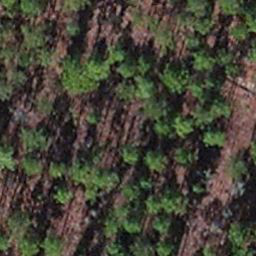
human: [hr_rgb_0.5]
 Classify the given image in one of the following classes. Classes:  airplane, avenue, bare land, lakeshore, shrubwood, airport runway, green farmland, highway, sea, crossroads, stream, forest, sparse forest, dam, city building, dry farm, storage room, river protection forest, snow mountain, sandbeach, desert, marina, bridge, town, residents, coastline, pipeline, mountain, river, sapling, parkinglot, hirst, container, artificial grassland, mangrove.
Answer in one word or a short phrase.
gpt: sapling